Question: i am new into ObjC, unfortunately..
I have created a list and Tool bar at the bottom, with two buttons.

The first button does the list refresh,
the second one should be 'enabled' when you tap on a list item and when clicked it will perform additional work. This requires me to disable this button on start, but enable on didSelectRowAtIndexPath.
I want to grab a pointer to the second button on viewDidLoad method for later purposes.
Something like that would be great:
'''
UIBarButtonItem* m_pButtonA = (UIBarButtonItem*) some_magic_function_to_call;
UIBarButtonItem* m_pButtonB = (UIBarButtonItem*) some_magic_function_to_call;
'''
So i can later call the control method when required.
'''
[m_pButtonRefresh method...]
'''
Is this possible ? Thanks for any input.
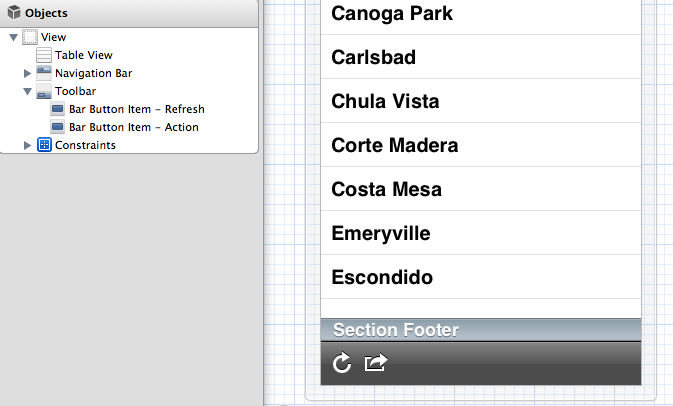
Answer: In your custom view controller class, create an IBOutlet property, like this:
'''
@property (nonatomic, weak) IBOutlet UIBarButtonItem* m_pButtonA;
@property (nonatomic, weak) IBOutlet UIBarButtonItem* m_pButtonB;
'''
(I'd suggest using more descriptive names)
Then, in Interface Builder you can set those properties to be the Reference Outlet for each of those views (drag from the little (+) to the view control in the left sidebar in IB, and select the appropriate property).
You'll then be able to access those items using code along the lines of 'self.m_pButtonA'. You don't need to manually create the reference to them, as the code will automatically generate them.
This is somewhat similar to the approach you would use when connecting GUI events to methods in the view controller (those would use methods labeled with type IBAction), that are triggered automatically when those events are raised. Both IBOutlet and IBAction are just little hints for Interface Builder (IBAction is actually just another name for void).